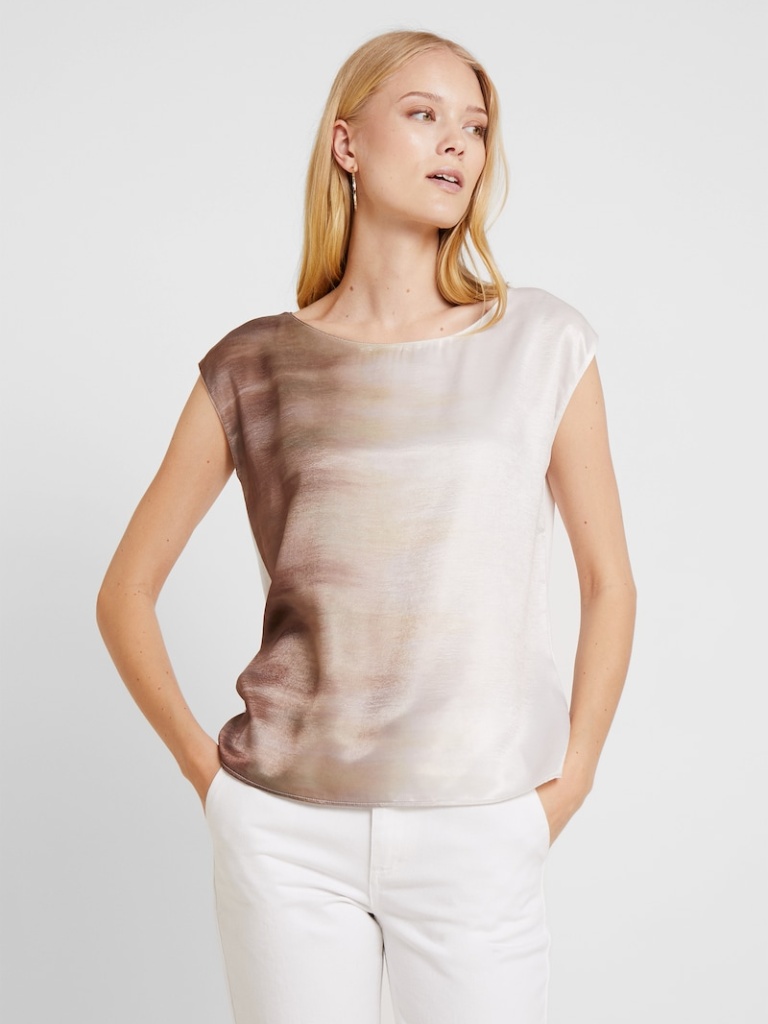
jersey relaxed sleeveless hip length Untucked scoop t-shirt